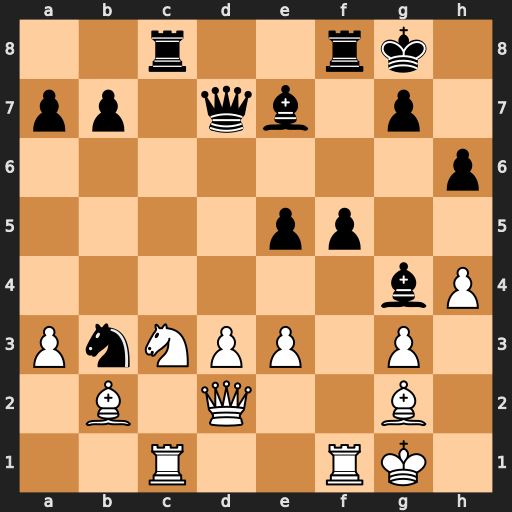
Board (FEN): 2r2rk1/pp1qb1p1/7p/4pp2/6bP/PnNPP1P1/1B1Q2B1/2R2RK1
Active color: w
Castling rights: -
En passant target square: -
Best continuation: Bd5+ Kh7 Bxb3